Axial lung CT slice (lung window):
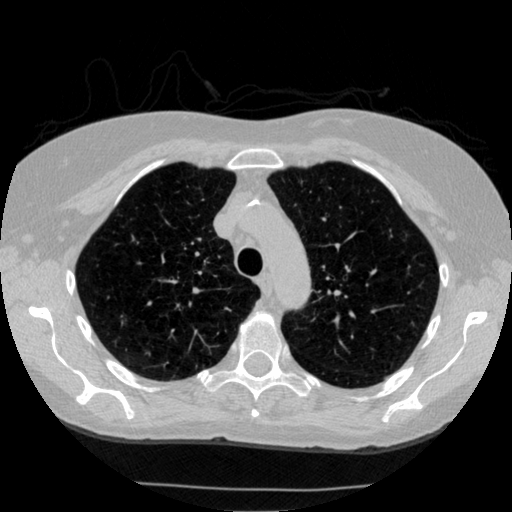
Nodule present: no